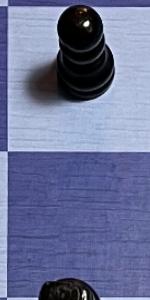
Label: Empty